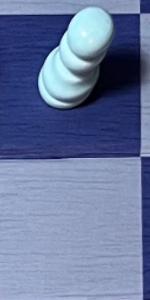
Label: Empty